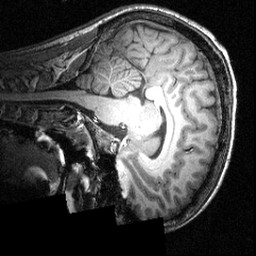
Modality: T1w
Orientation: sagittal
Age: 21
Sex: male
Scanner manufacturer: siemens
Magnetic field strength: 3.951 T
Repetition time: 1.5 s
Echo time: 0.00335 s